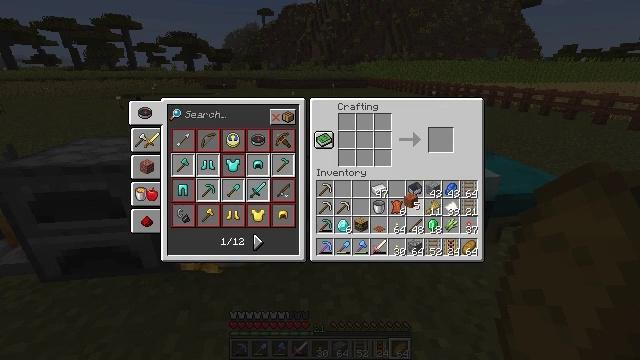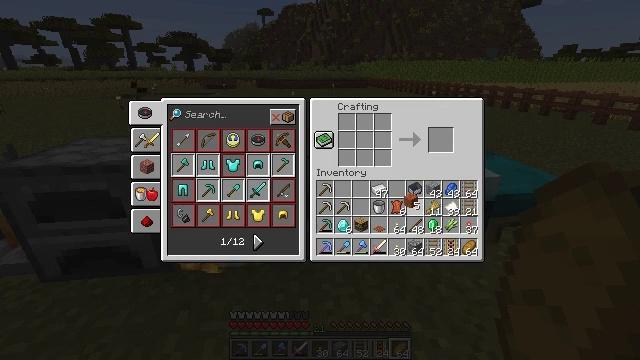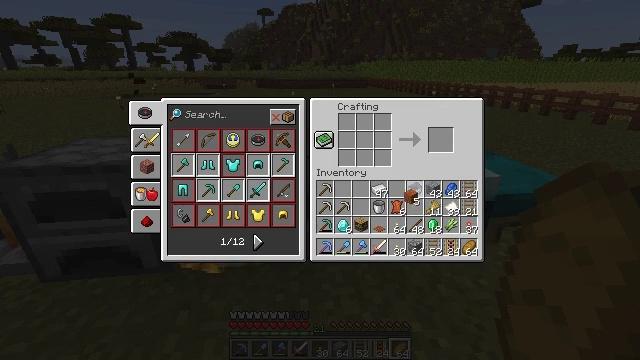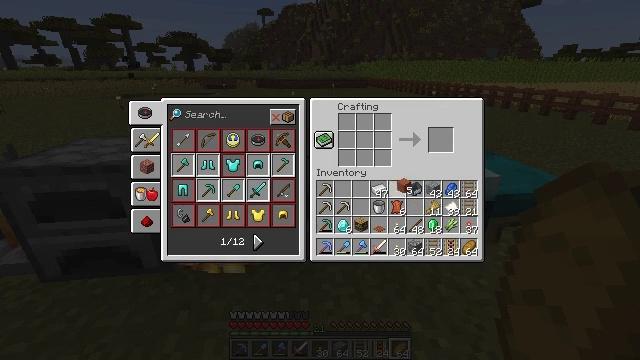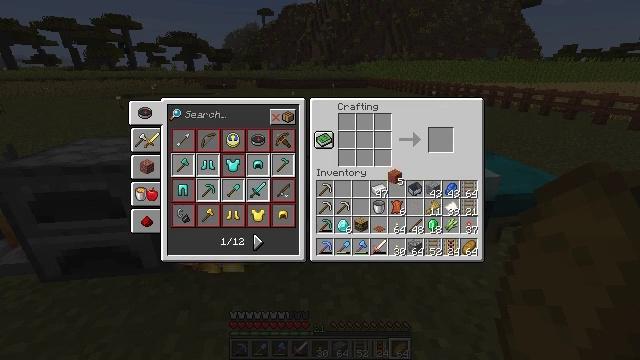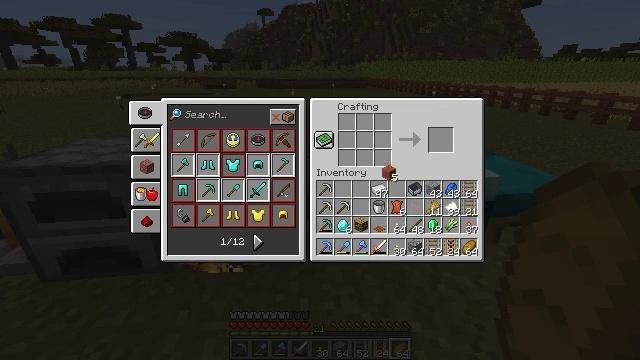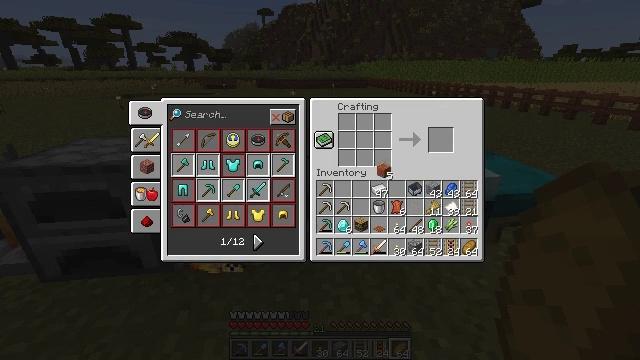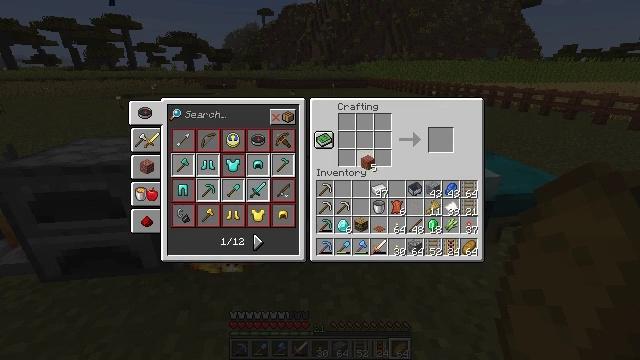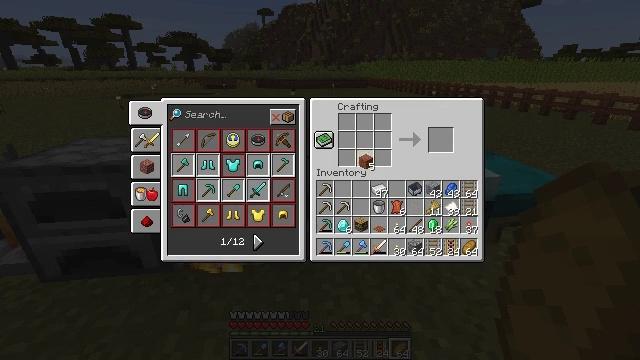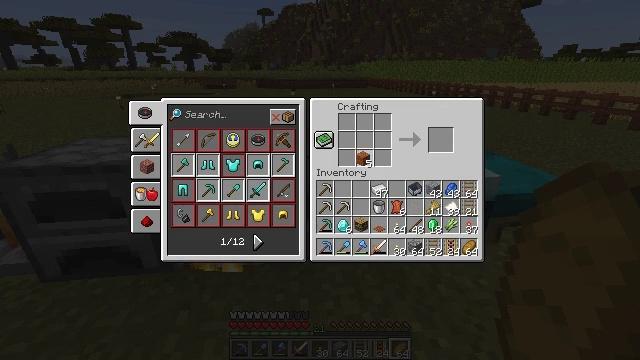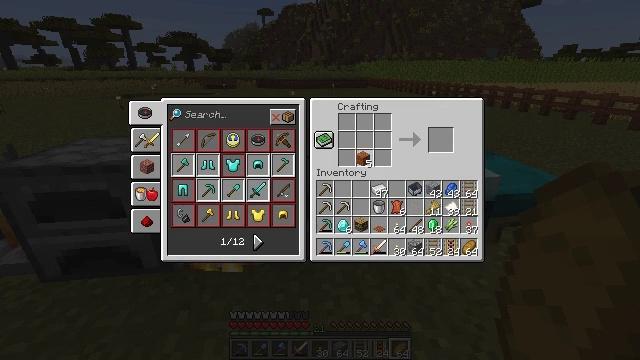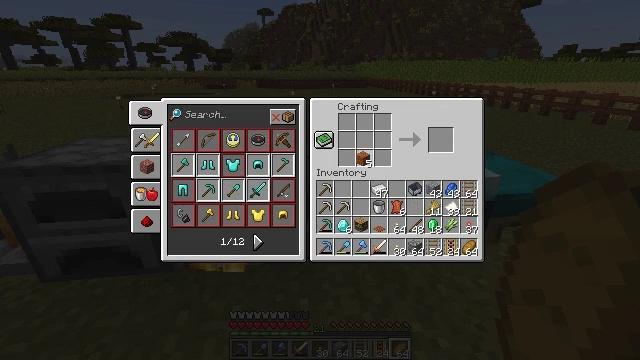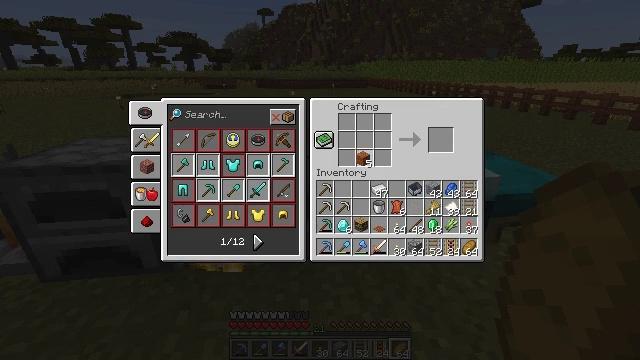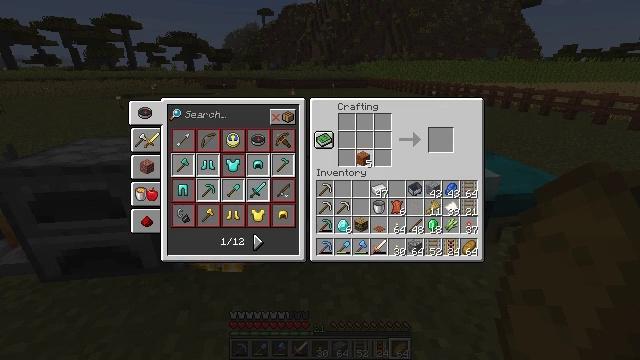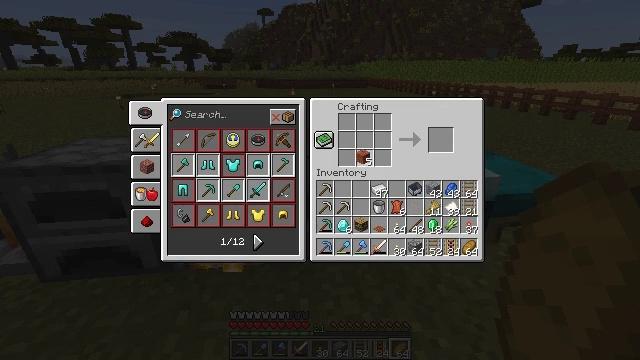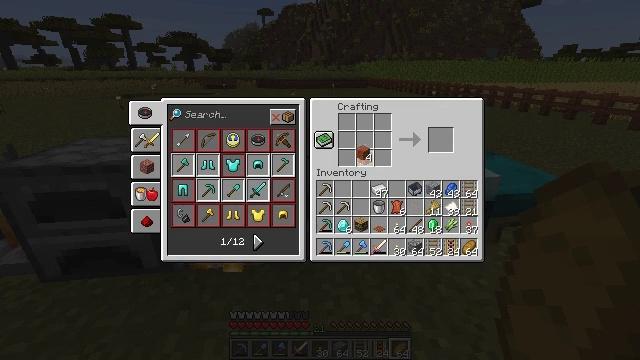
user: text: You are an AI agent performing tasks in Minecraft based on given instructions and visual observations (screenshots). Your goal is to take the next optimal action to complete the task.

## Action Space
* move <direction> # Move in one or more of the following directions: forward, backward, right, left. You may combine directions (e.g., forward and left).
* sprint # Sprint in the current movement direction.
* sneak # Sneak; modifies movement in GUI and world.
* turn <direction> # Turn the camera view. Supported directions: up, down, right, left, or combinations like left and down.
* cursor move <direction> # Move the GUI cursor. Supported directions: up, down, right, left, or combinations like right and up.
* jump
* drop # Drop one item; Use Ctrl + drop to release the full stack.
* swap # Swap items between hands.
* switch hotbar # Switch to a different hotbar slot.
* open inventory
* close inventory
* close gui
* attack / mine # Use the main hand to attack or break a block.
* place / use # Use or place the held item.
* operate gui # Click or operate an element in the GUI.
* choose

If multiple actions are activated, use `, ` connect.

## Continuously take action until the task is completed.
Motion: motion action
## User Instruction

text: Use acacia planks to craft an acacia slab.
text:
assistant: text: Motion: operate gui
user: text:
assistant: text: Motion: no_op
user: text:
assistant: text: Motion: cursor move left and up
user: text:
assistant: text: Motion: cursor move left and up
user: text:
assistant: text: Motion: no_op
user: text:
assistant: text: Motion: no_op
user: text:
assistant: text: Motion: cursor move left and up
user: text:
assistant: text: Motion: no_op
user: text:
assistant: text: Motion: no_op
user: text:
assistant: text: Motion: no_op
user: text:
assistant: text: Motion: no_op
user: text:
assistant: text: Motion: choose
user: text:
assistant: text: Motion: choose
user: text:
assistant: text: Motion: choose
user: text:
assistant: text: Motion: no_op
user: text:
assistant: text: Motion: no_op
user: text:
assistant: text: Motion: no_op
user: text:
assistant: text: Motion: no_op
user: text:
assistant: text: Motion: choose
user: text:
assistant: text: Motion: choose
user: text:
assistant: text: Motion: choose
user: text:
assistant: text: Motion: cursor move right
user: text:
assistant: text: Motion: no_op
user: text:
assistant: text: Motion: no_op
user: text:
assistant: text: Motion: no_op
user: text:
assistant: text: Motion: no_op
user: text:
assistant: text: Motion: choose
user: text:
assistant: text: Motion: choose
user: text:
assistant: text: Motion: no_op
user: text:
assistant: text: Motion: no_op